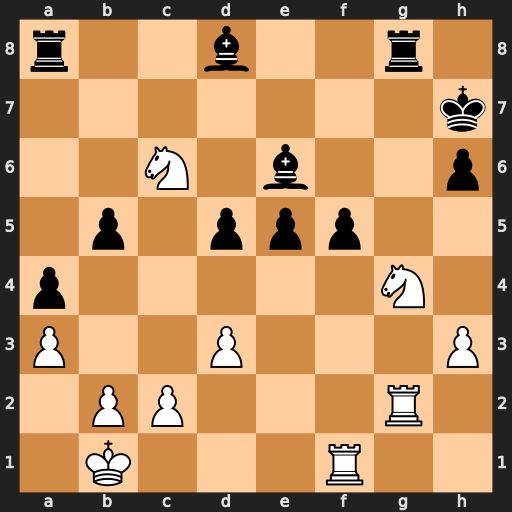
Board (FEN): r2b2r1/7k/2N1b2p/1p1ppp2/p5N1/P2P3P/1PP3R1/1K3R2
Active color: w
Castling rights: -
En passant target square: -
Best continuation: Nxd8 Raxd8 Nf6+